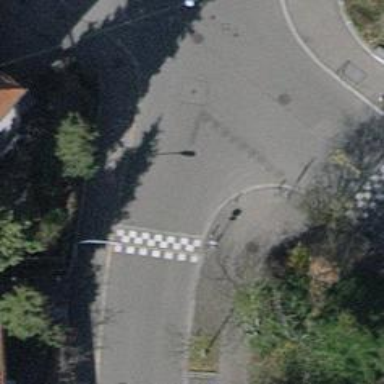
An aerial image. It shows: Residential road with asphalt surface. There is separate sidewalk and traffic calming table.